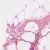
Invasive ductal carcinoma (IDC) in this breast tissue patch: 0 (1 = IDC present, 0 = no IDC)